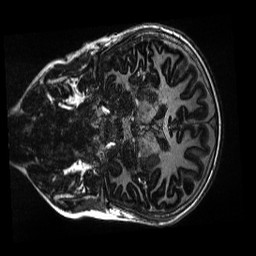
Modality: MP2RAGE
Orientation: coronal
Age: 10
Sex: male
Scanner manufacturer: siemens
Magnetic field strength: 3 T
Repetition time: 4 s
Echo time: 0.00303 s